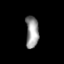
Tissue: skin
Cell type: Epithelial cells
Senescence score: 0.2292
Nuclear area (px): 403
Mean DAPI intensity: 151.134